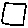
Label: square